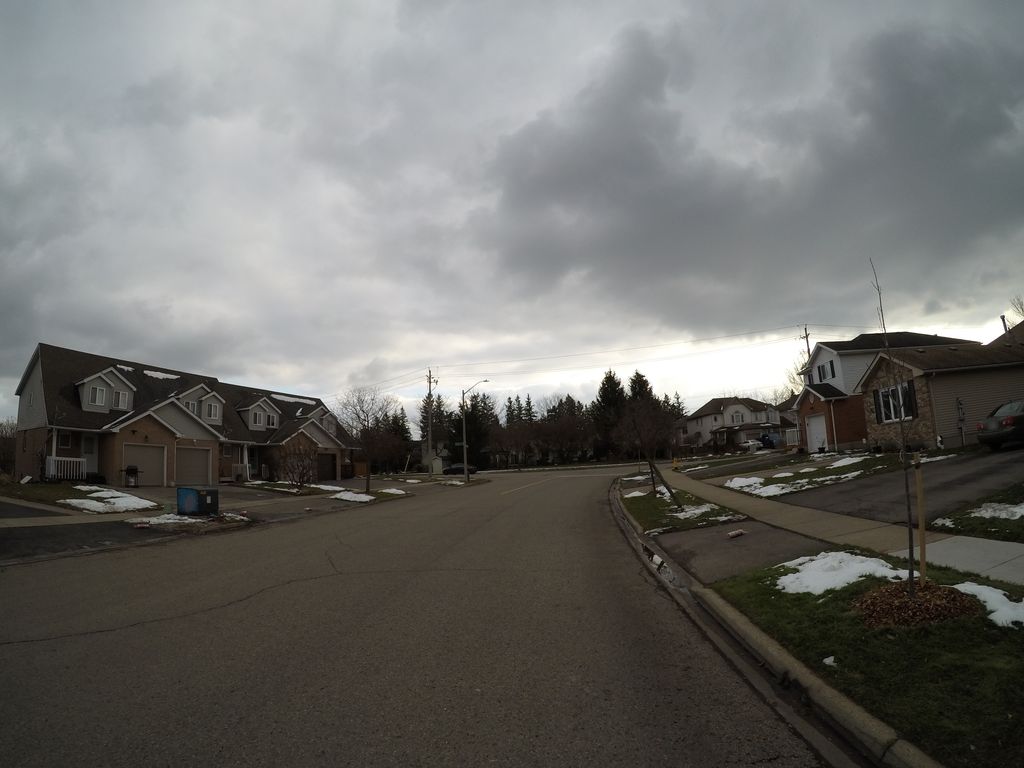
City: kitchener-waterloo